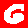
Digit: 6